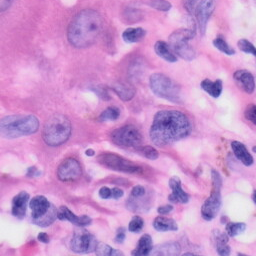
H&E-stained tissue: Skin